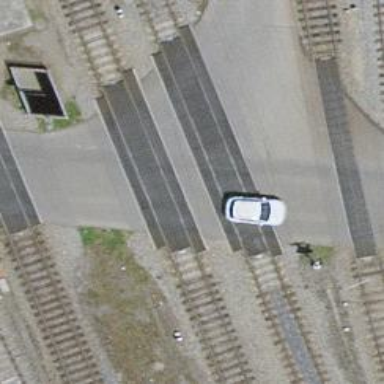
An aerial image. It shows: Railway level crossing.